Question: I'm simply trying to output the links to next or previous page of posts on homepage. Say, I've 5 posts visible on first page, click on next, go to next 5.
This is my code:
'''
// if previous link exists, show link
if( get_previous_post_link() ) : ?>
<li class="next">
<?php previous_post_link( __( 'Newer Posts &rarr;', 'blog' ) ); ?>
</li> <?php
endif;
// if next link exists, show link
if( get_next_post_link() ) : ?>
<li class="previous">
<?php next_post_link( __( '&larr; Older Posts', 'blog' ) ); ?> </li> <?php
endif;
?>
</ul>
'''
The output I'm getting is:

Plain Text, No Links.
I'm confused. Searched for solutions but no luck. Any help would be appreciated. Thank You.
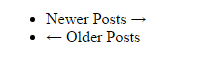
Answer: The functions you are using is to navigate between single posts. What you need is
- <URL>